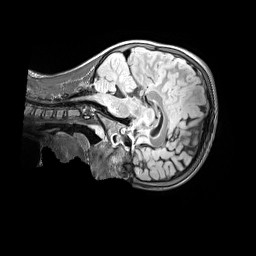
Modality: FLAIR
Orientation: sagittal
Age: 11
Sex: male
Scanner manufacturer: siemens
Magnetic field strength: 3 T
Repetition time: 5 s
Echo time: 0.388 s